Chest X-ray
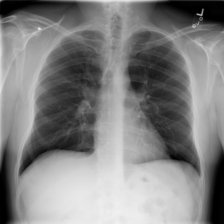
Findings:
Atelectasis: negative
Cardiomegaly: negative
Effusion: negative
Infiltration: negative
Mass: negative
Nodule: negative
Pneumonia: negative
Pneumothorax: negative
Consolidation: negative
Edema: negative
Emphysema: negative
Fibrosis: negative
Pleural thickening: negative
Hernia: negative